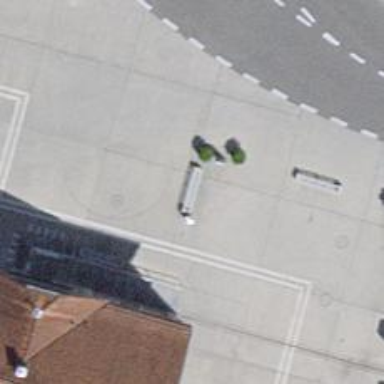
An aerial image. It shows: Bench.